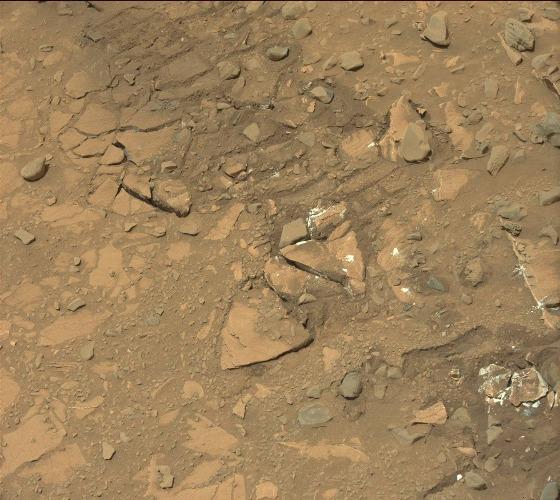
Terrain classes present: Bedrock, Gravel / Sand / Soil, Rock, Shadow, Track